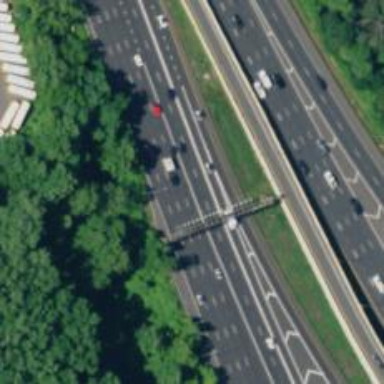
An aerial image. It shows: Motorway junction.